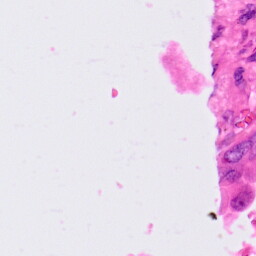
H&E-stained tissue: Lung